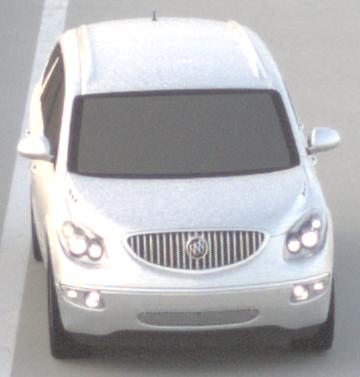
Make: Buick
Model: Enclave
Detailed model: GMT967
Model produced from: 2007
Model produced until: 2017
Doors: 5
Color: white
Road condition: dry road
Daytime: sunrise or sunset
Contrast: low contrast